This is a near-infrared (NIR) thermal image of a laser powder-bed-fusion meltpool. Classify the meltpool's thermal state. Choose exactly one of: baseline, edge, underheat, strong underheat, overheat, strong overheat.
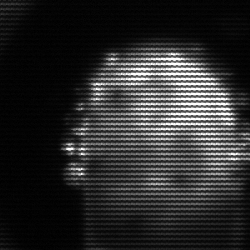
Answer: baseline